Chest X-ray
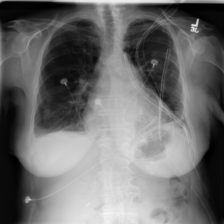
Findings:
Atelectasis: negative
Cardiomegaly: negative
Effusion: positive
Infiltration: negative
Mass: negative
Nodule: negative
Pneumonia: negative
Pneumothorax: negative
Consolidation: negative
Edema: negative
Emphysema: positive
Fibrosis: negative
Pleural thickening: negative
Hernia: negative